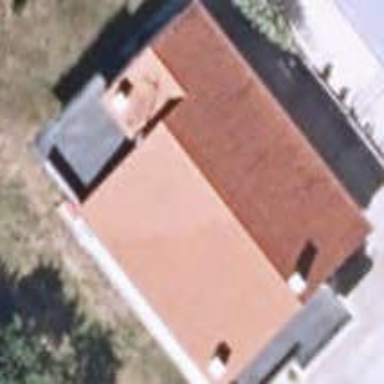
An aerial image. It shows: Simple house.